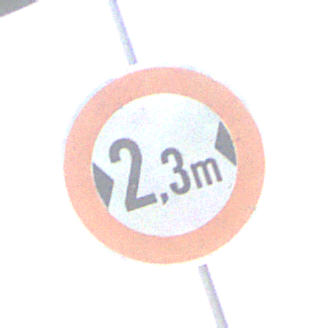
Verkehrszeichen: TatsaechlicheBreite2Komma3
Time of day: SunriseSunset
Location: Outdoor (Suburban)
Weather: PartlyCloudy
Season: NotSpecified
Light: Natural